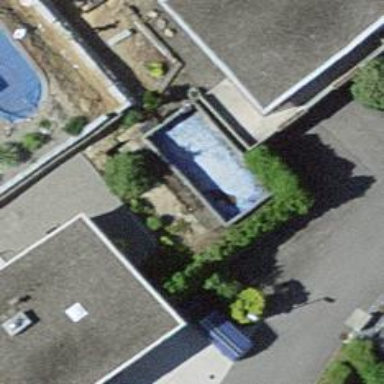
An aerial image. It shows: Swimming pool located in leisure land.